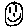
Label: smiley face